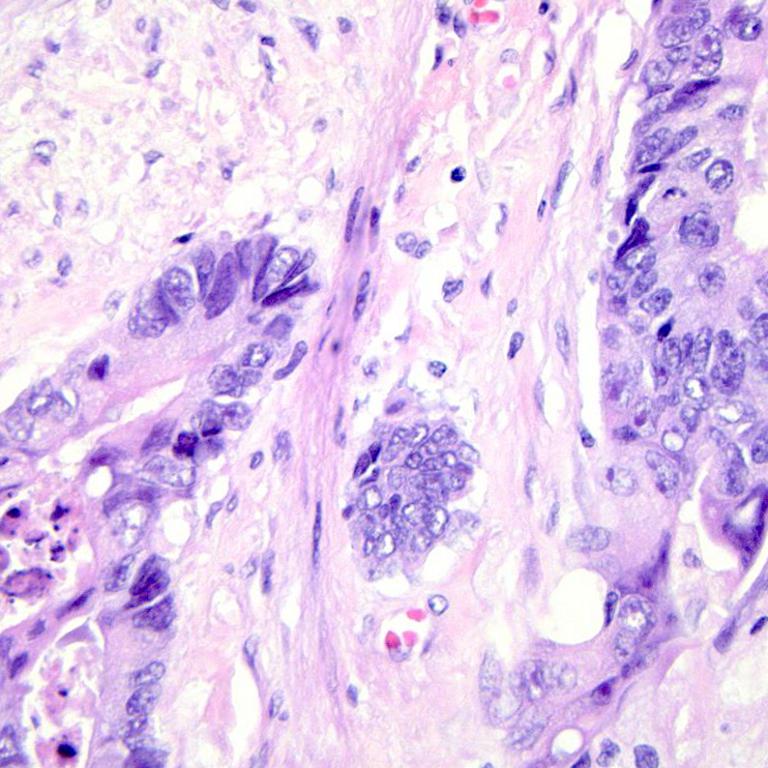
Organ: colon
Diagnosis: adenocarcinomas